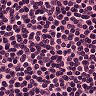
Metastatic tissue present: no